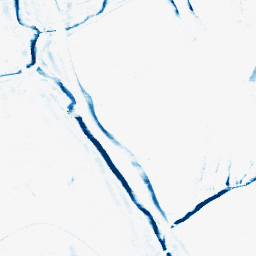
Category: morphological
Decomposition family: morphological_rect
Decomposition parameters: operation: closing
width: 10
height: 3
Upsampling method: bicubic
Upsampling parameters: scale: 8
Upsampling scale: 8